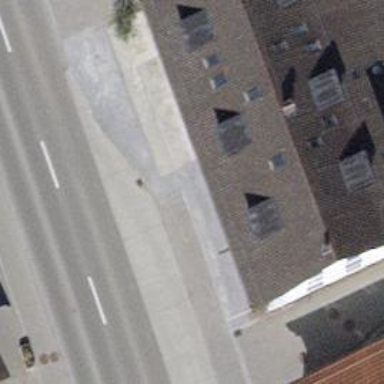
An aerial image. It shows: Platform for public transport. The platform is located by the road.